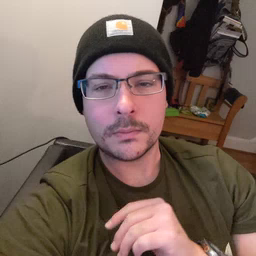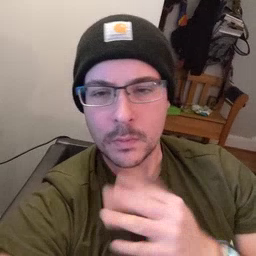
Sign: go